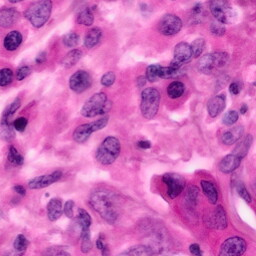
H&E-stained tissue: Pancreatic